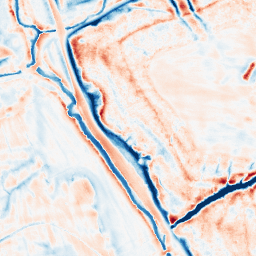
Category: edge_preserving
Decomposition family: bilateral
Decomposition parameters: d: 21
sigma_color: 100
sigma_space: 150
Upsampling method: regularized
Upsampling parameters: scale: 4
lambda_reg: 0.001
Upsampling scale: 4